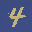
Label: 4